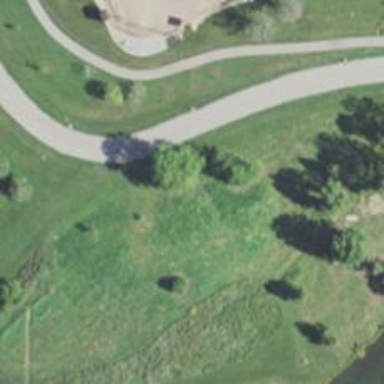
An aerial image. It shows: Disc golf hole.